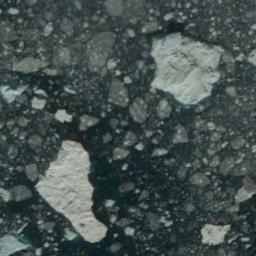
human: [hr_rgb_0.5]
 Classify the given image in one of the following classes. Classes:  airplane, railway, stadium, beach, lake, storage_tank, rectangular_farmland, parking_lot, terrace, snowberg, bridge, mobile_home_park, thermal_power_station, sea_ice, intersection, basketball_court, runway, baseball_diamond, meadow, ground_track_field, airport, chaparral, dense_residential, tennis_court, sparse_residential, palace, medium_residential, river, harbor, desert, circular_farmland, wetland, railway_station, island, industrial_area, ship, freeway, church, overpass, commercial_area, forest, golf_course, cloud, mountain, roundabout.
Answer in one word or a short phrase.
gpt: sea_ice